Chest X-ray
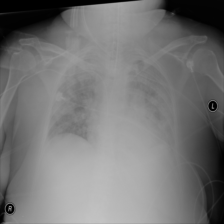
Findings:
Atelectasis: negative
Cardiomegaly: negative
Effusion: negative
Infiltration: negative
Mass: negative
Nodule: negative
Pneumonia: negative
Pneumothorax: negative
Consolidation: negative
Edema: negative
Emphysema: negative
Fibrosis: negative
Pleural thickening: negative
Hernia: negative